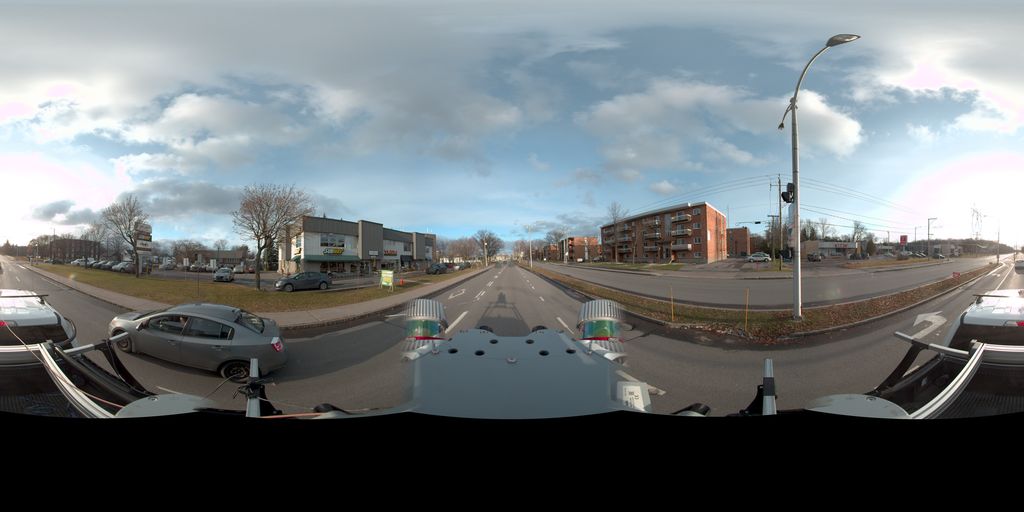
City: quebec_city